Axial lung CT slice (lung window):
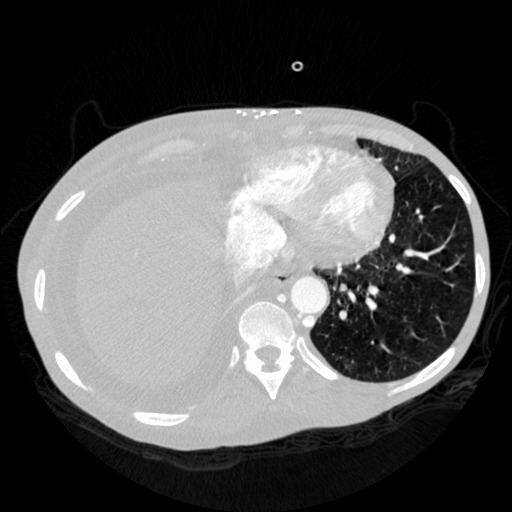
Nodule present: no